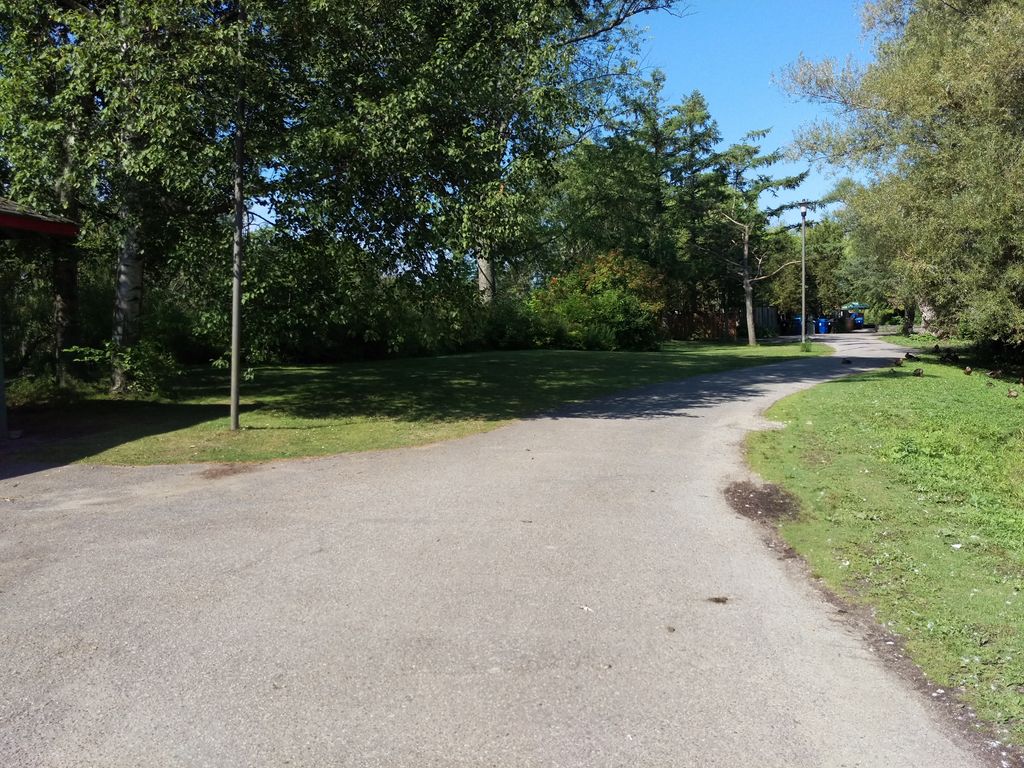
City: toronto